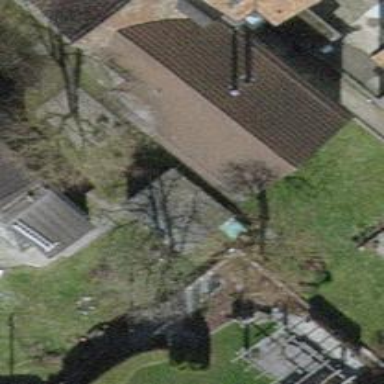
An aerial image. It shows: Semi-detached house.